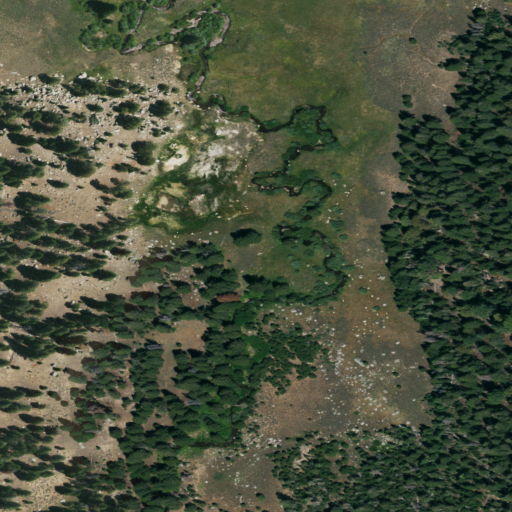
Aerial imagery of valley in California named Four Mile Canyon containing shrub, evergreen forest, woody wetlands, and herbaceous wetlands